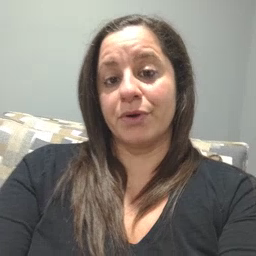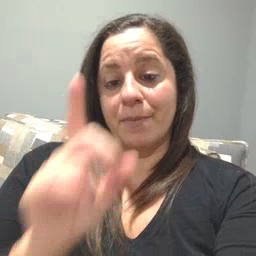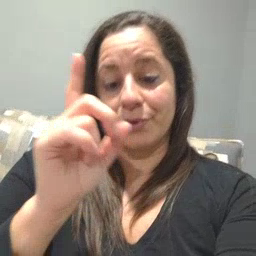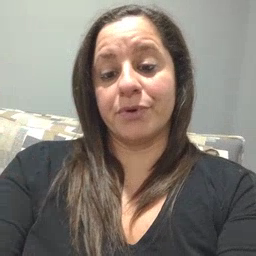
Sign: up